Field crop: maize
Growth stage: 2
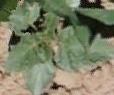
Species: datura